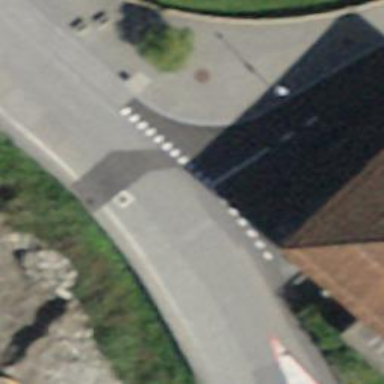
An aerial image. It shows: Road with "give way" sign.